Question: Im trying to generate fb opengraph meta tags on my site, so that it can be picked up by the facebook scraper, but scraper isnt picking up my data.
Here's a screenshot of my scraper data

And here is the PHP code that I'm inserting into my page to generate the meta tags.
'''
<html xmlns="http://www.w3.org/1999/xhtml"
xmlns:og="http://ogp.me/ns#"
xmlns:fb="http://www.facebook.com/2008/fbml">
<head>
<meta property="fb:app_id" content="APP _ID" />
<meta property="og:site_name" content="Moodle Deliverable"/>
<meta property="og:title" content="Communities Discussion Forum!" />
<meta property="og:type" content="article" />
<meta property="og:url" content="http://54.201.93.242/moodle" />
<meta property="og:image" content="http://www.india-forums.com/tellybuzz/images/uploads/D38_Vivek-Oberoi_0.jpg" />
<meta property="og:site_name" content="Moodle Deliverable" />
<meta property="fb:admins" content="admin number" />
</head>
</html>
'''
I've used a dummy image link and supplied the rest of the required parameters. But as you can see the scraper says the 'og:type' data is missing/
Can anyone help me with this?
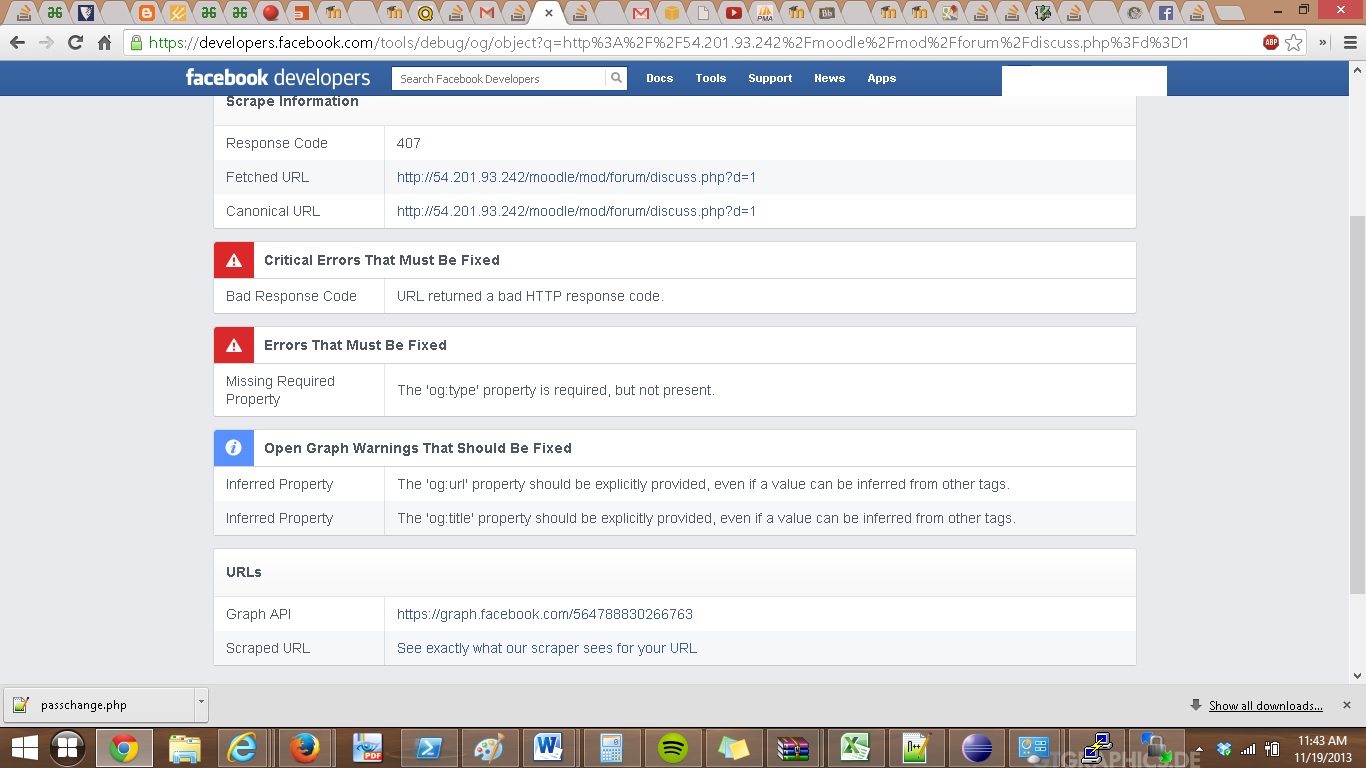
Answer: If you want to add some parameters to the object url, please make sure you change the 'og:url' parameter too.
The facebook scraps the og tags from the 'og:url' that you mentioned.